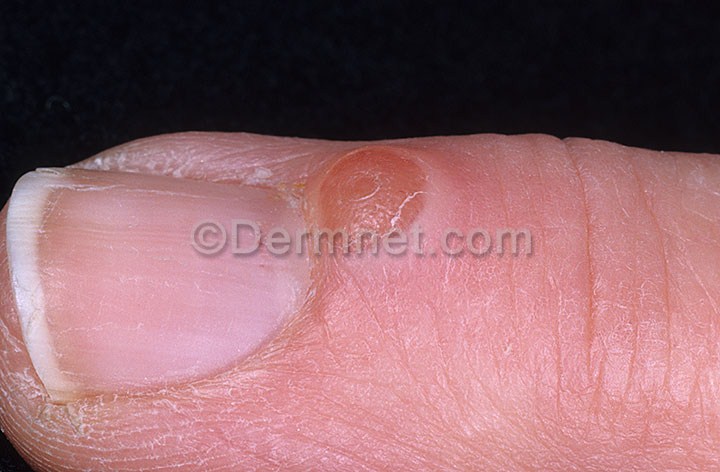
Disease: Nail Fungus and other Nail Disease